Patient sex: M
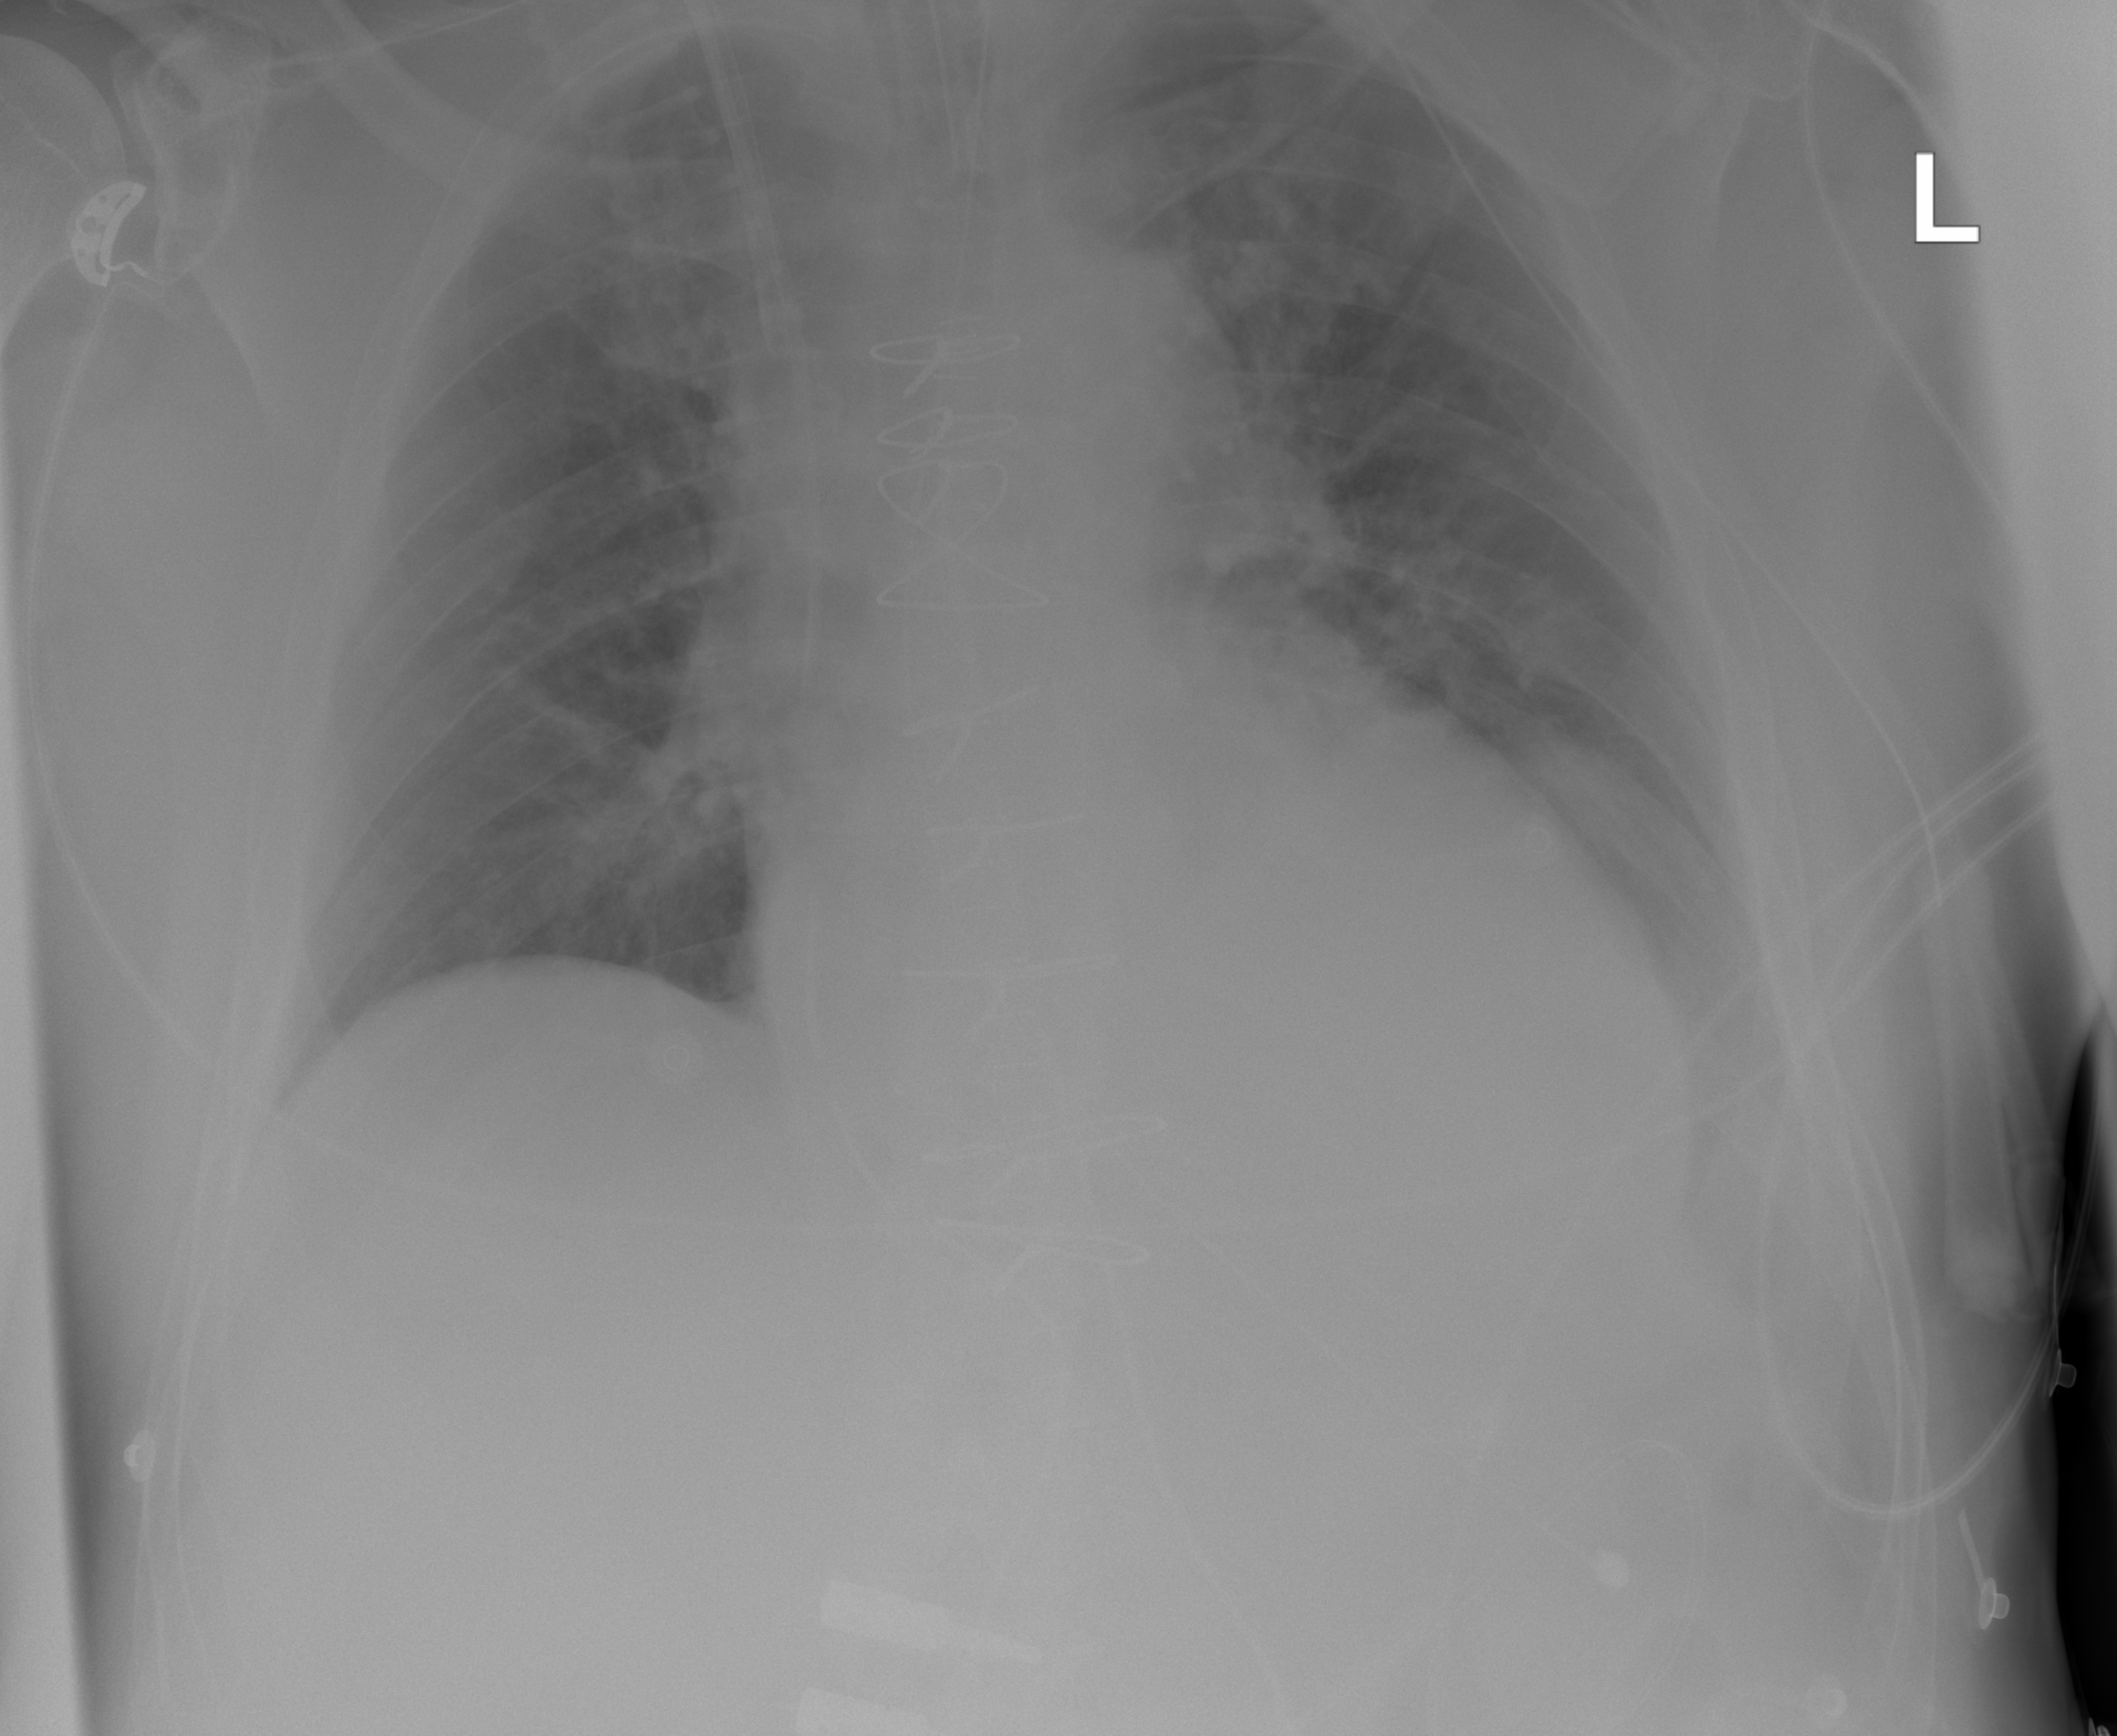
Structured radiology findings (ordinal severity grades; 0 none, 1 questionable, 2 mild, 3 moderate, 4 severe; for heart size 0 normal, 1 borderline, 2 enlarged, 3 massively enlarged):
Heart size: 2
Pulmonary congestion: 2
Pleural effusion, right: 0
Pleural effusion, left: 2
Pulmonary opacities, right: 0
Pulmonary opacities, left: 0
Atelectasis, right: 0
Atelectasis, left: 0